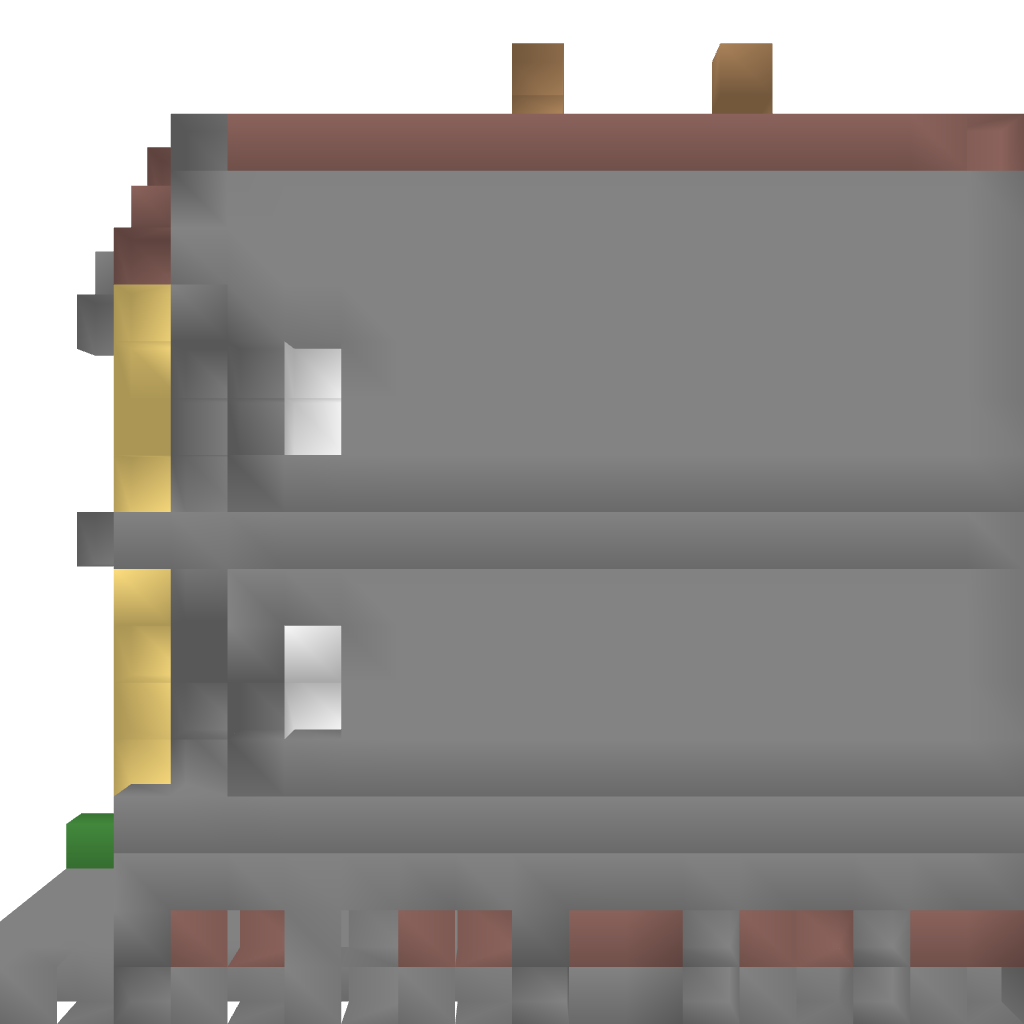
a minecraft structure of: Town House bad low quality